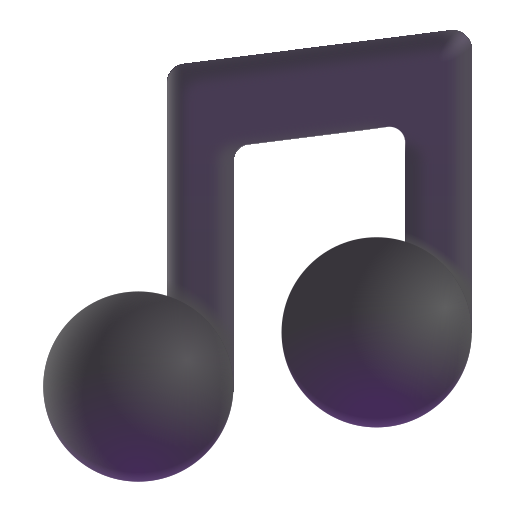
musical note color